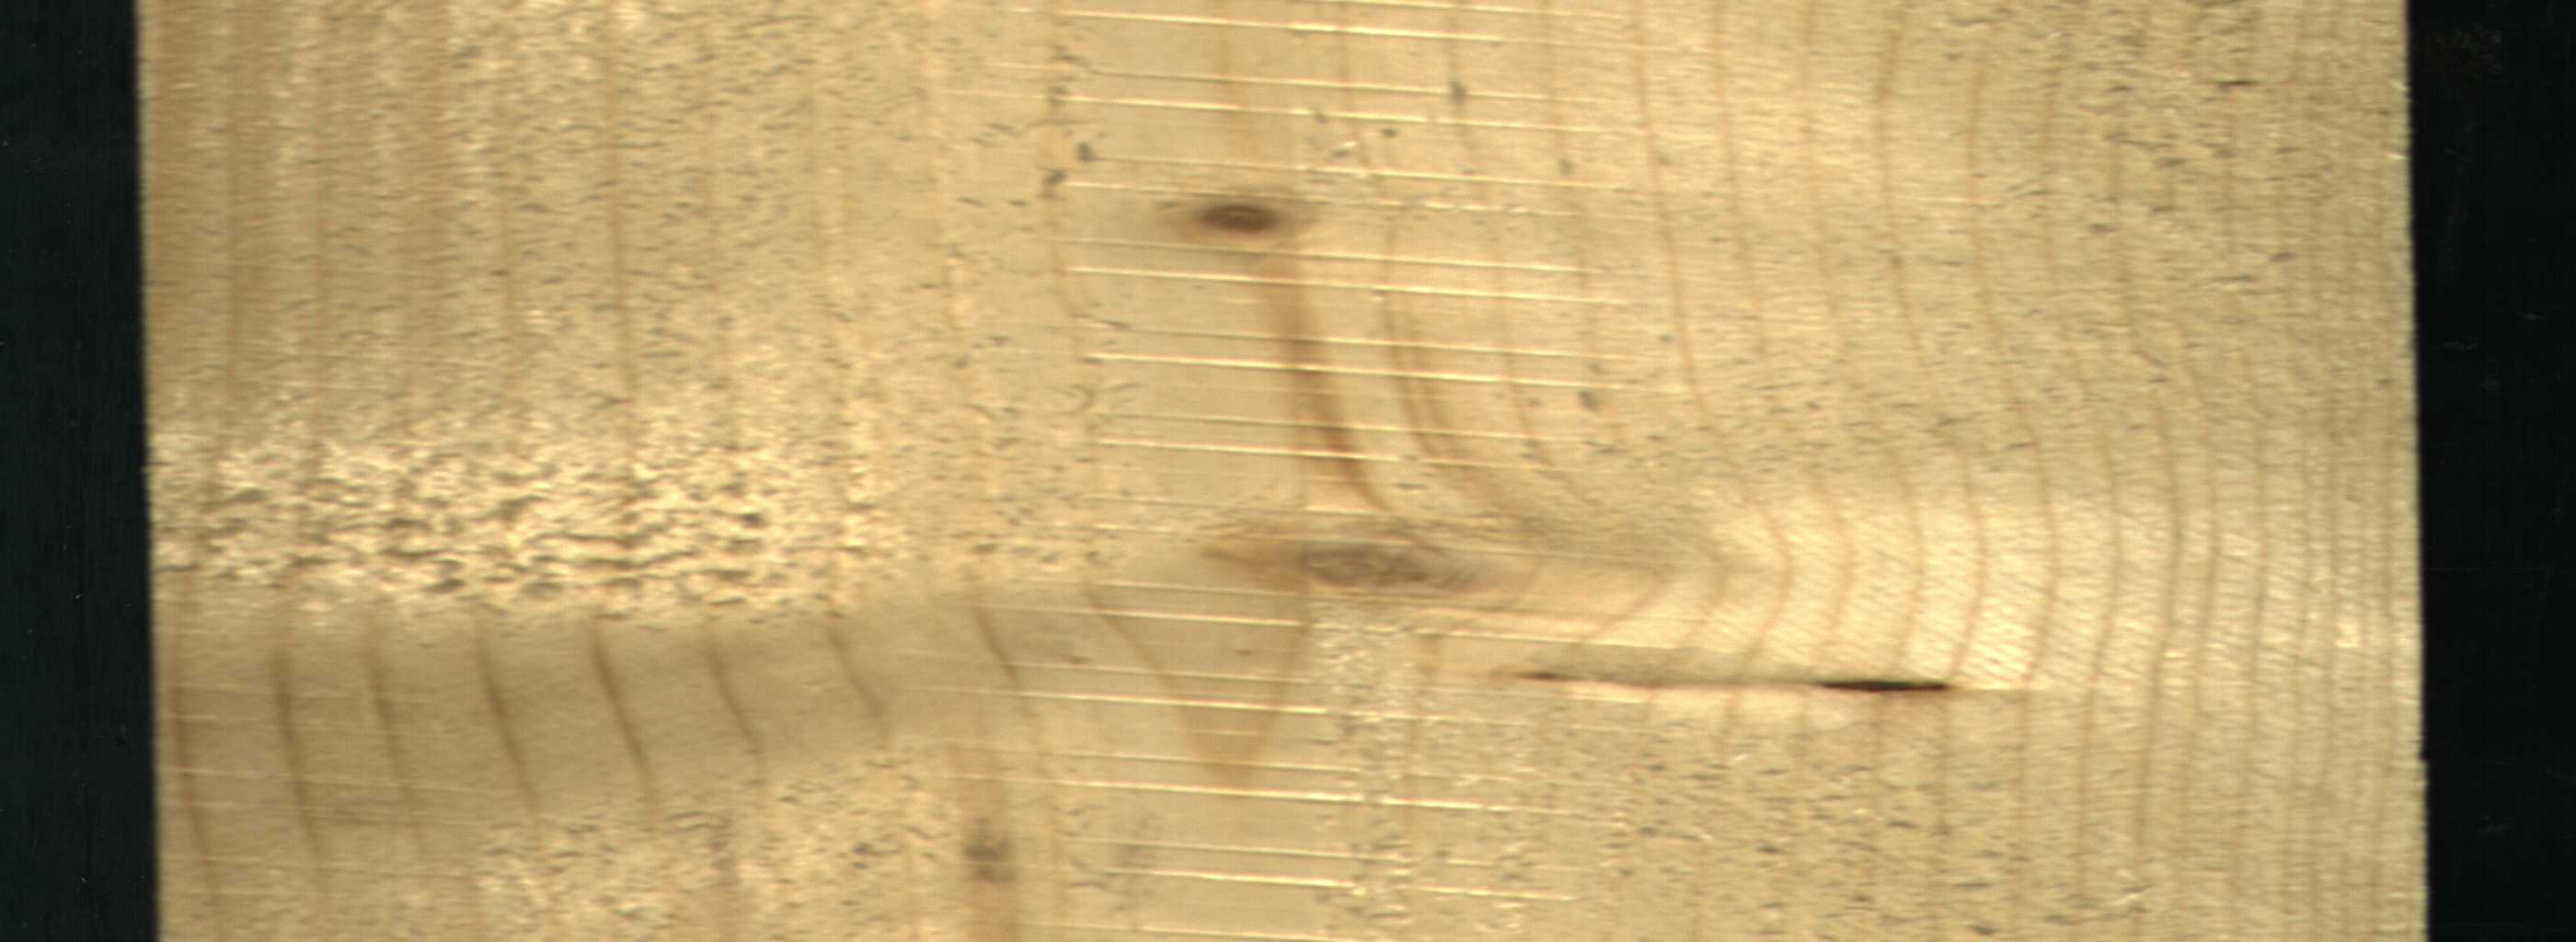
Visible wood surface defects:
Dead_Knot
Live_Knot
Live_Knot